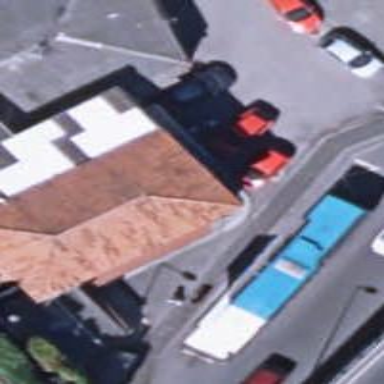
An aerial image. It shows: Restaurant.